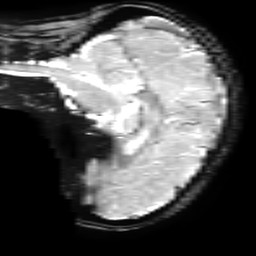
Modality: T2starw
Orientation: sagittal
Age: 28
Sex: female
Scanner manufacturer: ge
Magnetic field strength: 3 T
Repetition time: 0.65 s
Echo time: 0.02 s